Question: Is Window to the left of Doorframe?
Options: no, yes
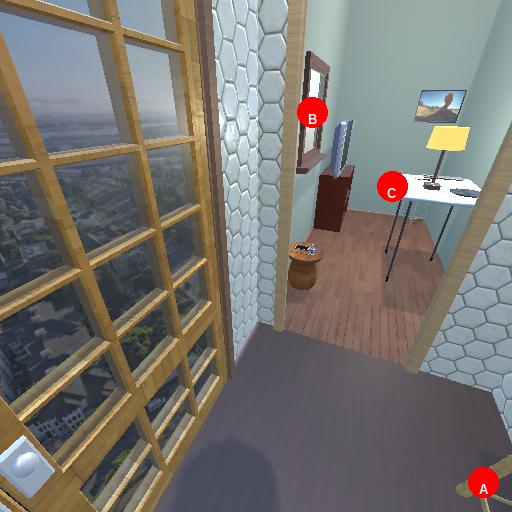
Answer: no